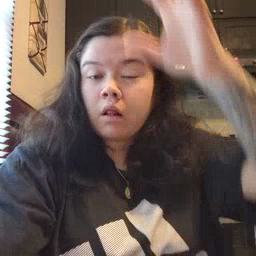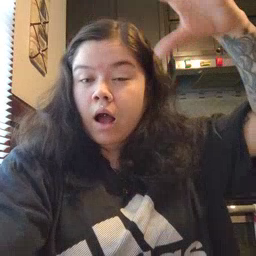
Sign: cloud